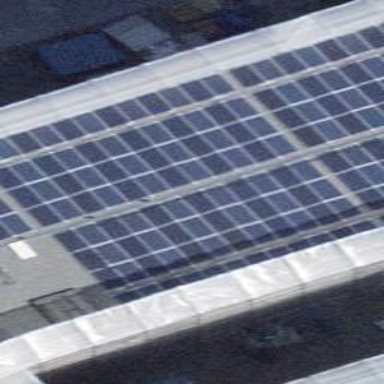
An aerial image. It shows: Solar power generator.